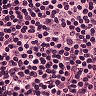
Metastatic tissue present: no